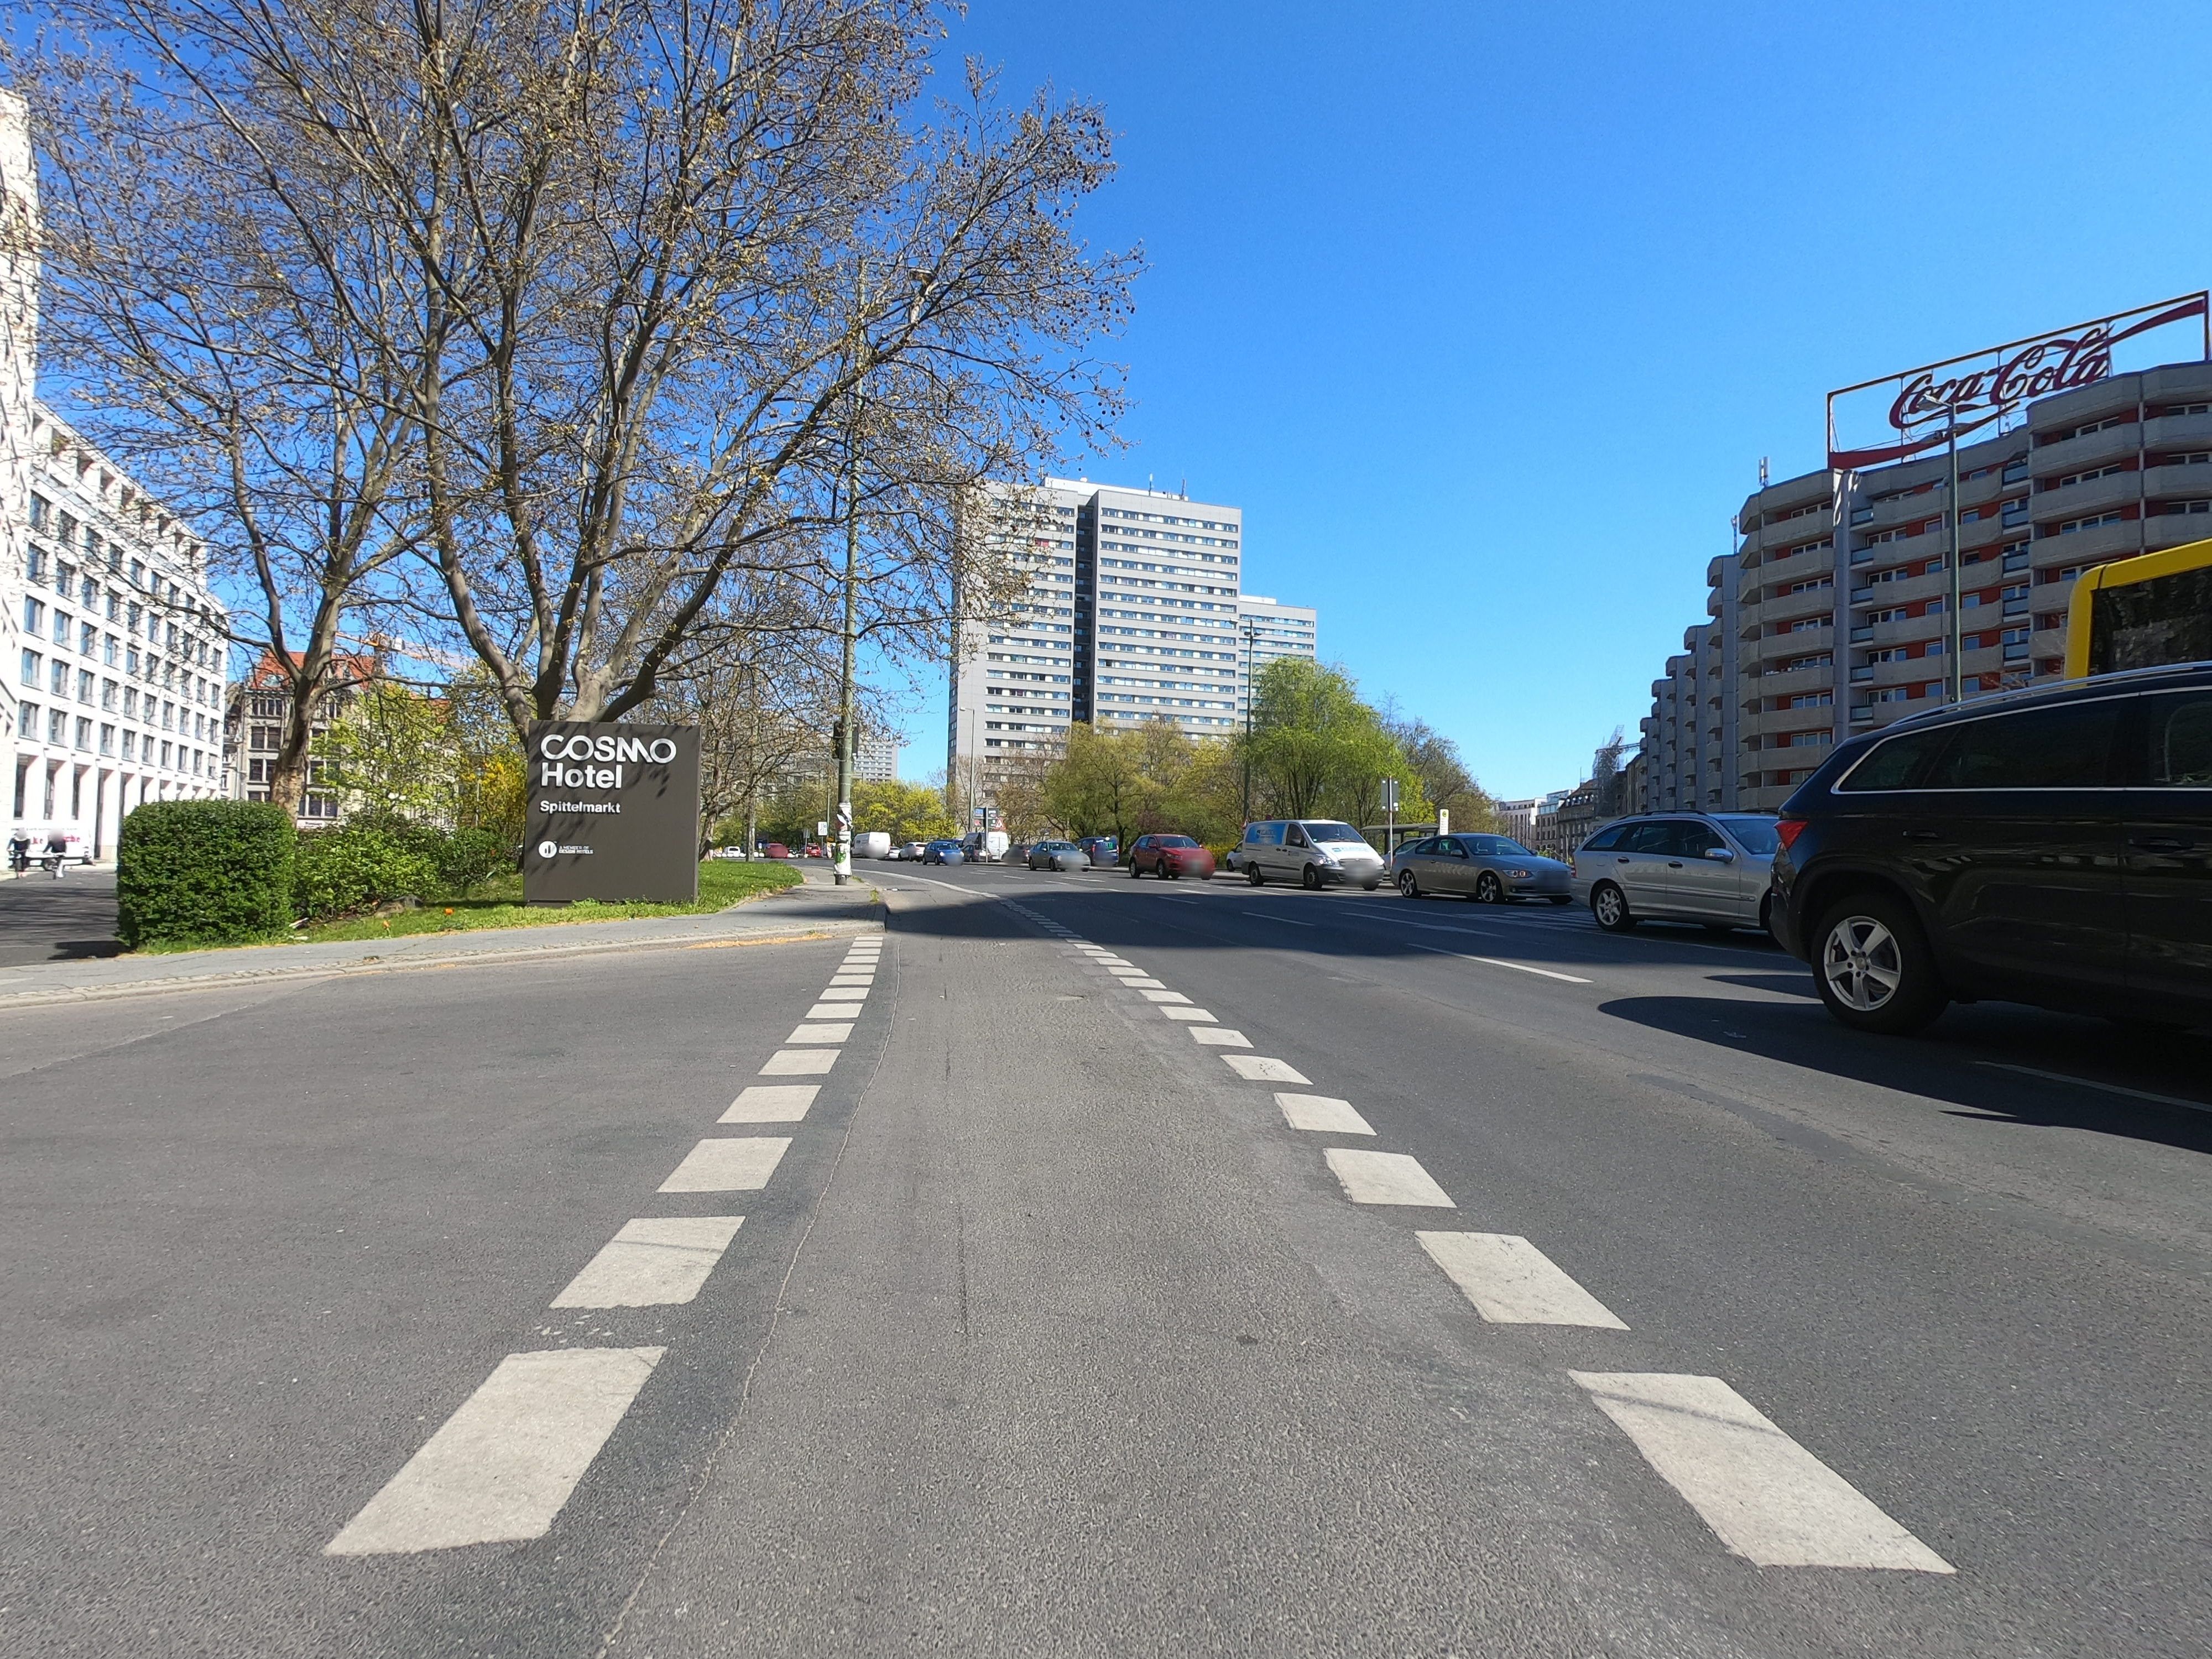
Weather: clear
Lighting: day
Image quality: good
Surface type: cycling surface
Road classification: service, cycleway
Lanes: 3
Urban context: urban centre
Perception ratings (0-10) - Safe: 8.98, Lively: 9.11, Beautiful: 9.66, Boring: 3.68, Depressing: 2.5, Wealthy: 9.68